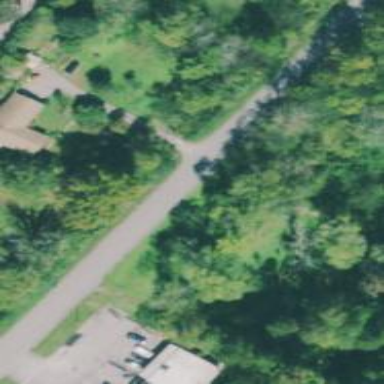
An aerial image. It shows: Driveway bridge connecting two areas.